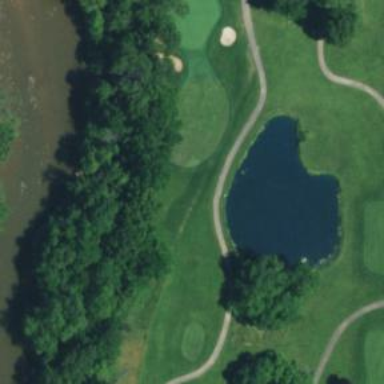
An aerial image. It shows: Asphalt pathway for golfing.